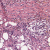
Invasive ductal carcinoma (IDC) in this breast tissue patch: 0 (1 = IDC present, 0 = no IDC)